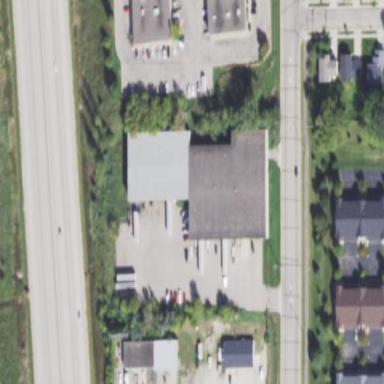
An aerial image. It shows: Warehouse.